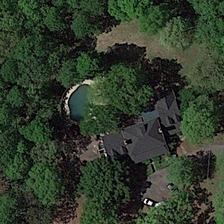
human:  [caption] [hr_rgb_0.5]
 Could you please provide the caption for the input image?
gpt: a large number of trees have been planted around the house .

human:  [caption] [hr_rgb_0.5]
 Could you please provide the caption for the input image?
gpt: a white car is parked in front of the house .

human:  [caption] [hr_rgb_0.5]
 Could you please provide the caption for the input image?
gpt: a white car is parked in front of the house .

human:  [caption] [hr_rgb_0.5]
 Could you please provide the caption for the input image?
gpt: a large number of trees have been planted around the house .

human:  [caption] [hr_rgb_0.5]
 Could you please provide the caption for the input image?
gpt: a white car is parked in front of the house .